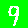
Digit: 9